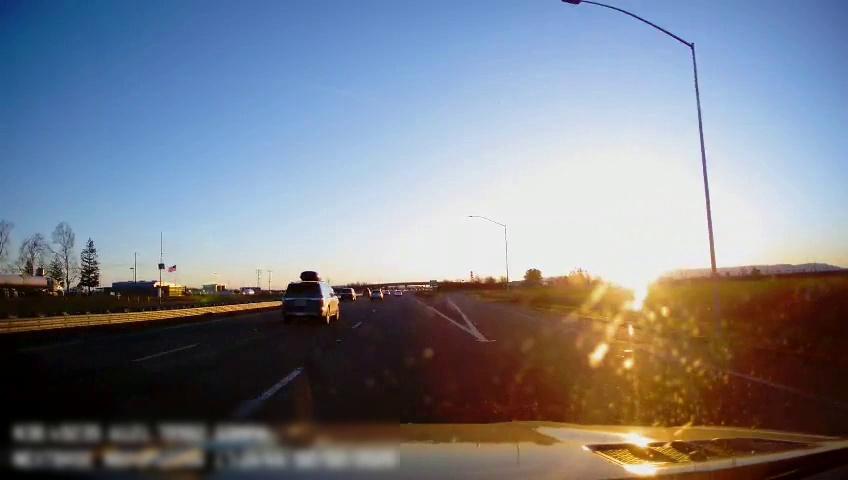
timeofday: Day
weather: Sunny
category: Drivable Space
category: Vehicles | SUV
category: Vehicles | SUV
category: Vehicles | SUV
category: Vehicles | SUV
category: Lanes | Alternate Lane
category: Lanes | Alternate Lane
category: Lanes | Current Lane
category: Lanes | Alternate Lane
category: Lanes | Alternate Lane
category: Lanes | Alternate Lane